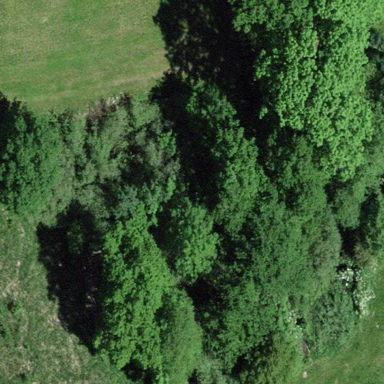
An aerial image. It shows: Deciduous forest dominated by broadleaved trees.